Question: One needs to run ANTLR to make ANTLR grammar file into source file.
How can I use Build Action in Visual Studio for this? How can I make an Action something like "Build Antlr" to run antlr to generate source code?

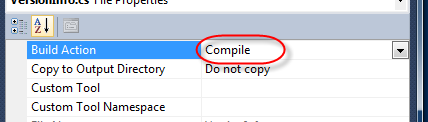
Answer: <URL>:
You need to add this line in your project file.
'<Project DefaultTargets="Build" InitialTargets="GenerateAntlrCode" xmlns="http://schemas.microsoft.com/developer/msbuild/2003">'